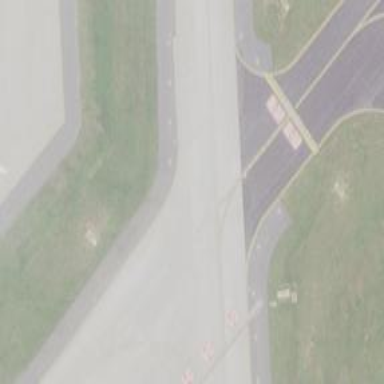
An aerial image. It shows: Image of taxiway at airport.